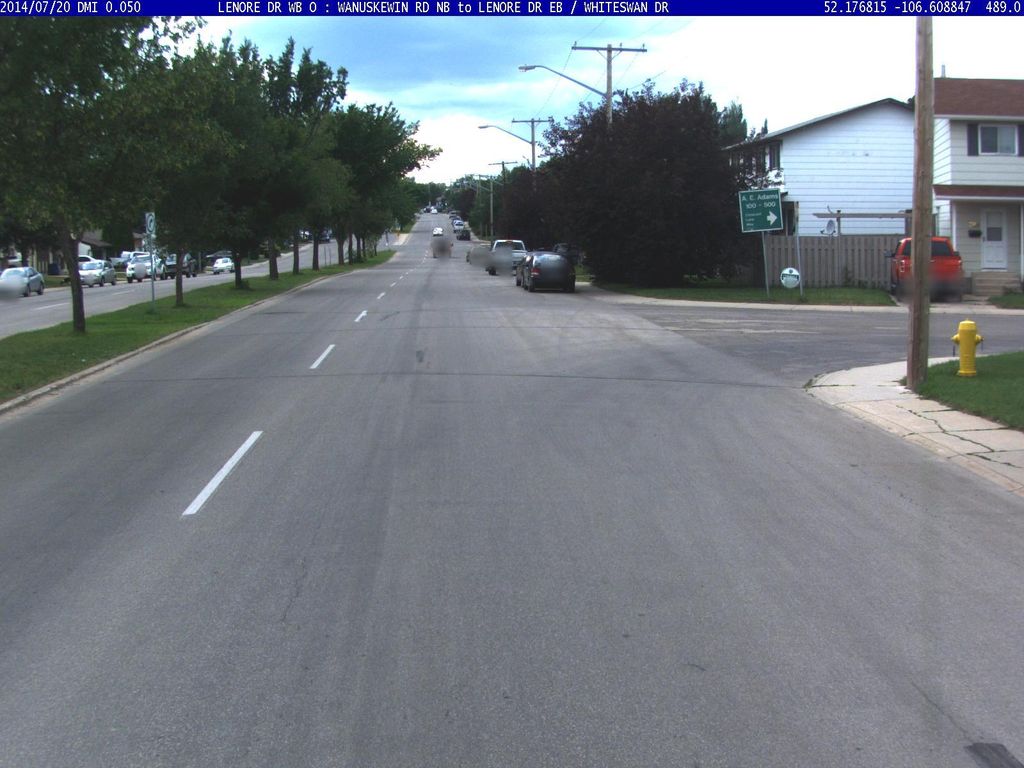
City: saskatoon